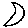
Label: moon